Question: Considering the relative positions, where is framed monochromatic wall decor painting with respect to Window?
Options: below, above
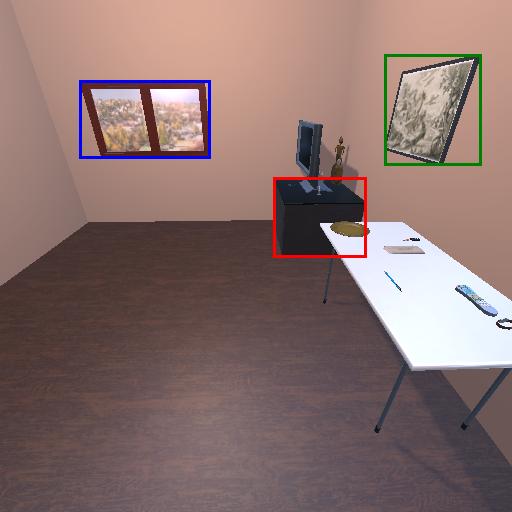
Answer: below